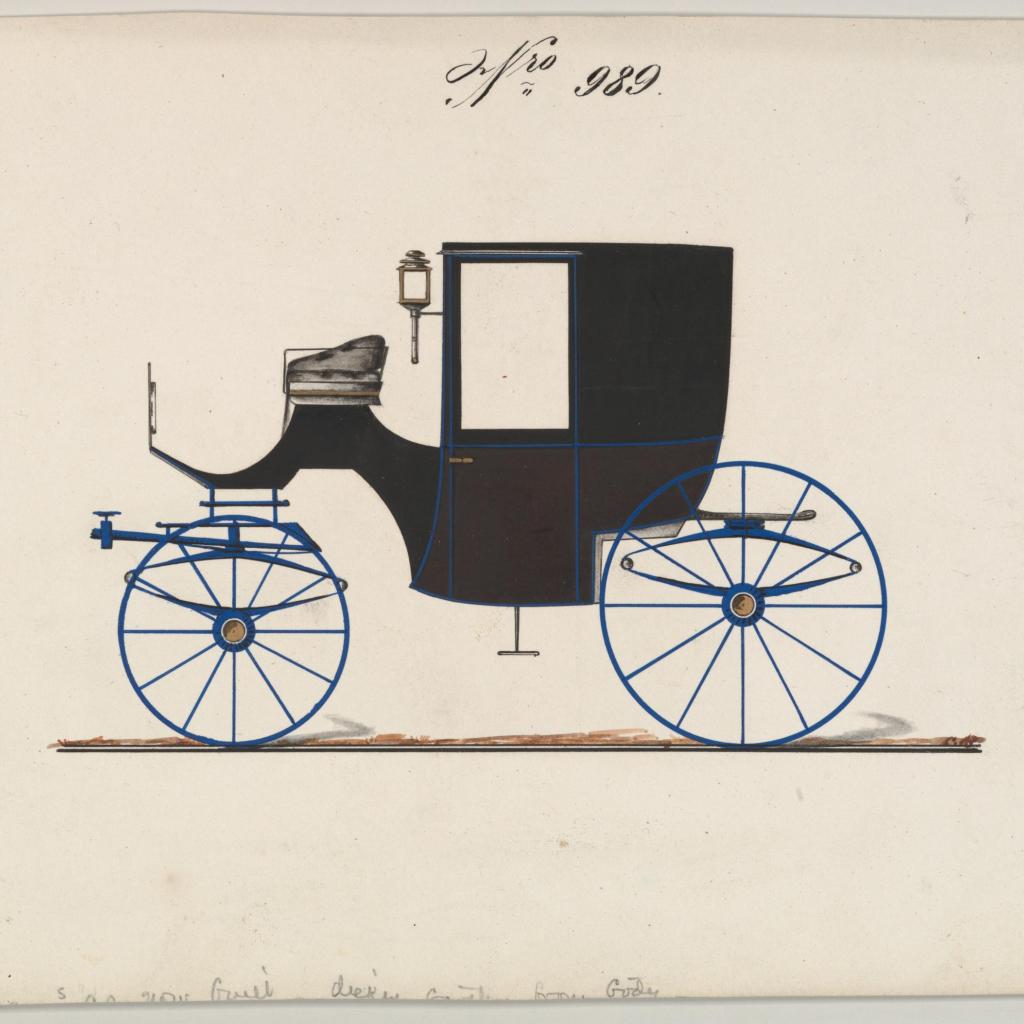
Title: Design for Brougham, no. 989
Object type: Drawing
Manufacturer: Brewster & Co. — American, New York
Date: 1850–70
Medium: Pen and black ink, watercolor and gouache
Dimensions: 6 1/4 x 9 1/4 in. (15.9 x 23.5 cm)
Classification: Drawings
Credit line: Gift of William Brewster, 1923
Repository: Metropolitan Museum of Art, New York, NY